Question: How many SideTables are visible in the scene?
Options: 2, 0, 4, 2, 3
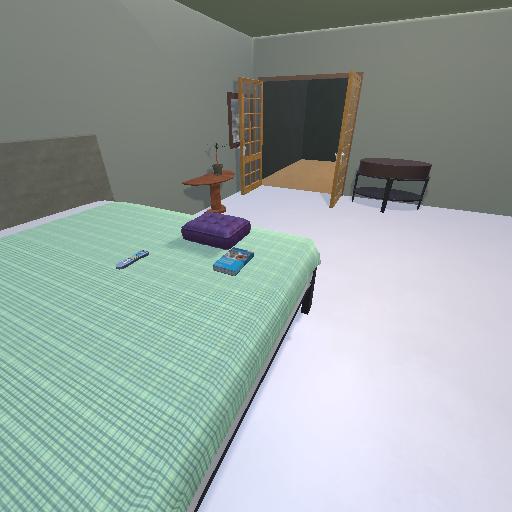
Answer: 2